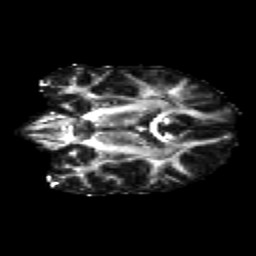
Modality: FA
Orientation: coronal
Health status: healthy
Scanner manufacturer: siemens
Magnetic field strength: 3 T
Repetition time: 12 s
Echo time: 0.092 s